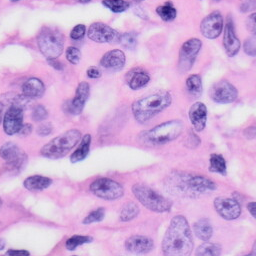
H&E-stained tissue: Skin